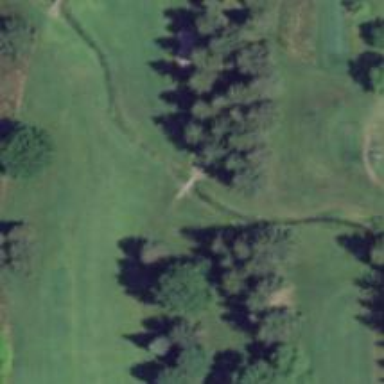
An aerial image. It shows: Pathway for golfing.